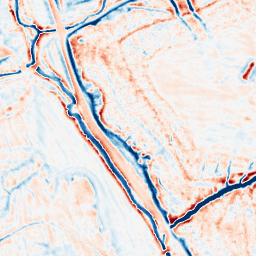
Category: edge_preserving
Decomposition family: bilateral
Decomposition parameters: d: 15
sigma_color: 25
sigma_space: 150
Upsampling method: cubic_mitchell
Upsampling parameters: scale: 8
Upsampling scale: 8